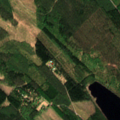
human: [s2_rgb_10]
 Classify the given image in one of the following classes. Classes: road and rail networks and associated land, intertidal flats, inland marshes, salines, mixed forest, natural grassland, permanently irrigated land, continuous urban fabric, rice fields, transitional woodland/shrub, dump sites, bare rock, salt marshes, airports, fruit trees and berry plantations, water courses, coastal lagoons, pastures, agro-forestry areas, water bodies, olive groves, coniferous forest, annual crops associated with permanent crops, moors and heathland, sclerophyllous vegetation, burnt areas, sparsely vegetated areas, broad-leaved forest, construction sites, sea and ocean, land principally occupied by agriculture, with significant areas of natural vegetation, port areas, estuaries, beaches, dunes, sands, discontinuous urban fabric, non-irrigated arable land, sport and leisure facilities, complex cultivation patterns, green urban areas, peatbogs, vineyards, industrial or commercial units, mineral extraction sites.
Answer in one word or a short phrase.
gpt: coniferous forest, mixed forest, transitional woodland/shrub, water bodies